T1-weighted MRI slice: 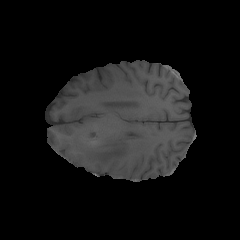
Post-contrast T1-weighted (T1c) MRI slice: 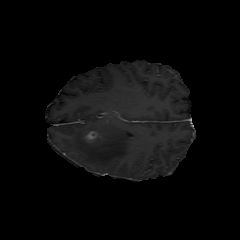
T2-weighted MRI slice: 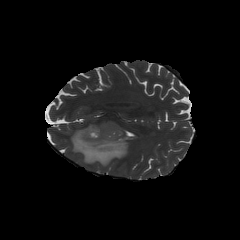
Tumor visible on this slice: yes